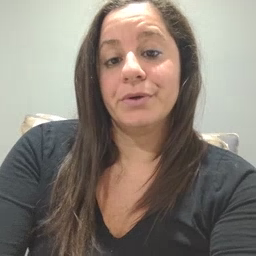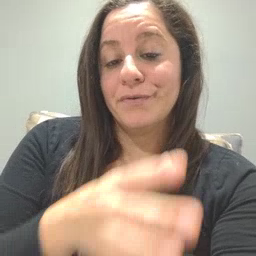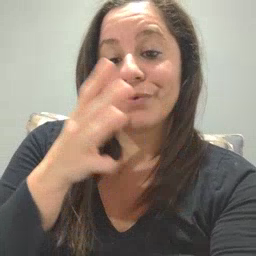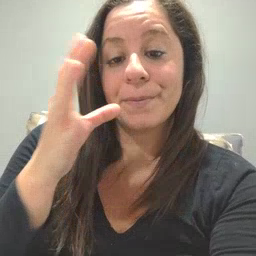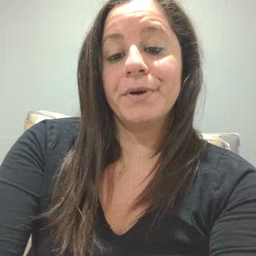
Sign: farm